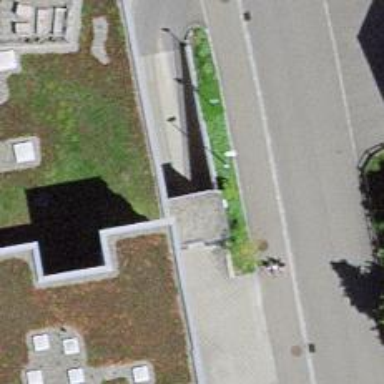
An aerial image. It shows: Parking entrance.